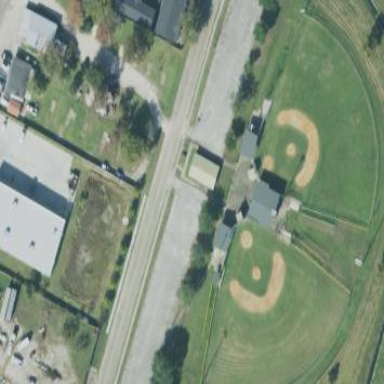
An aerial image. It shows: Baseball pitch for leisure land.